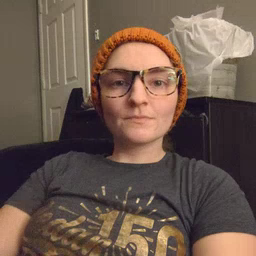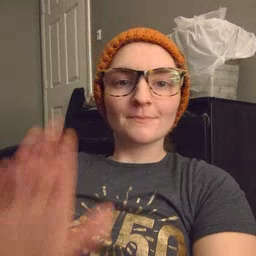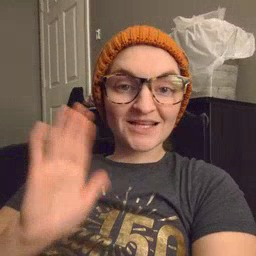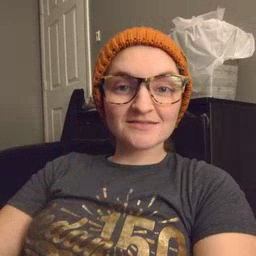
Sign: bye